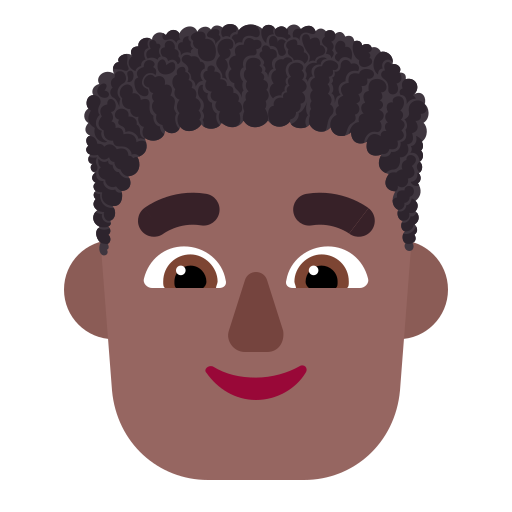
man curly hair flat  dark